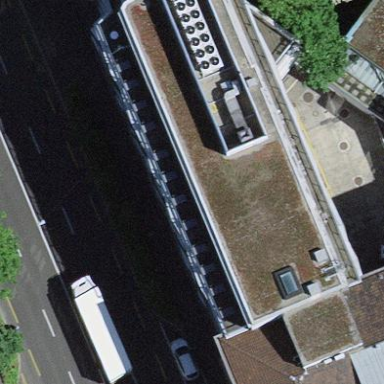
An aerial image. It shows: Office building.